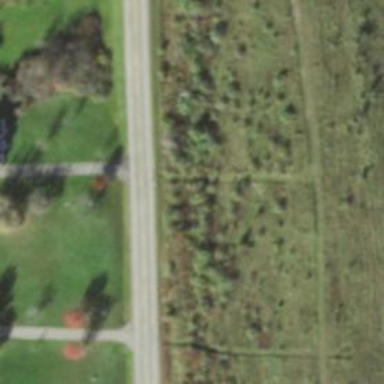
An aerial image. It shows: Driveway.